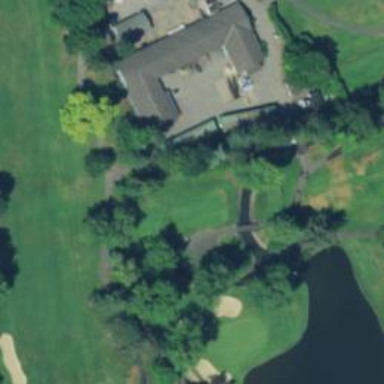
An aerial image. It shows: Service road used as golf cart path.